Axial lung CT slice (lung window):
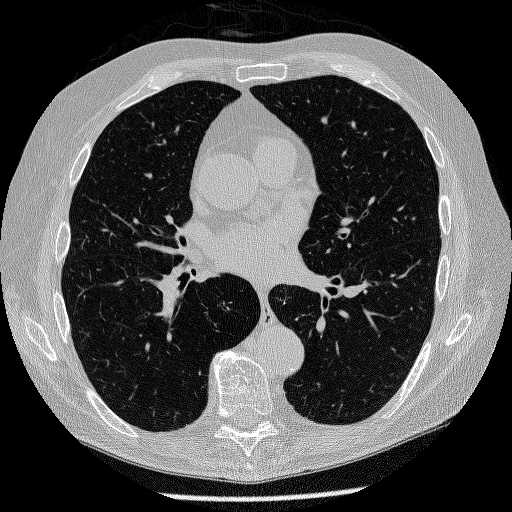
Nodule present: no